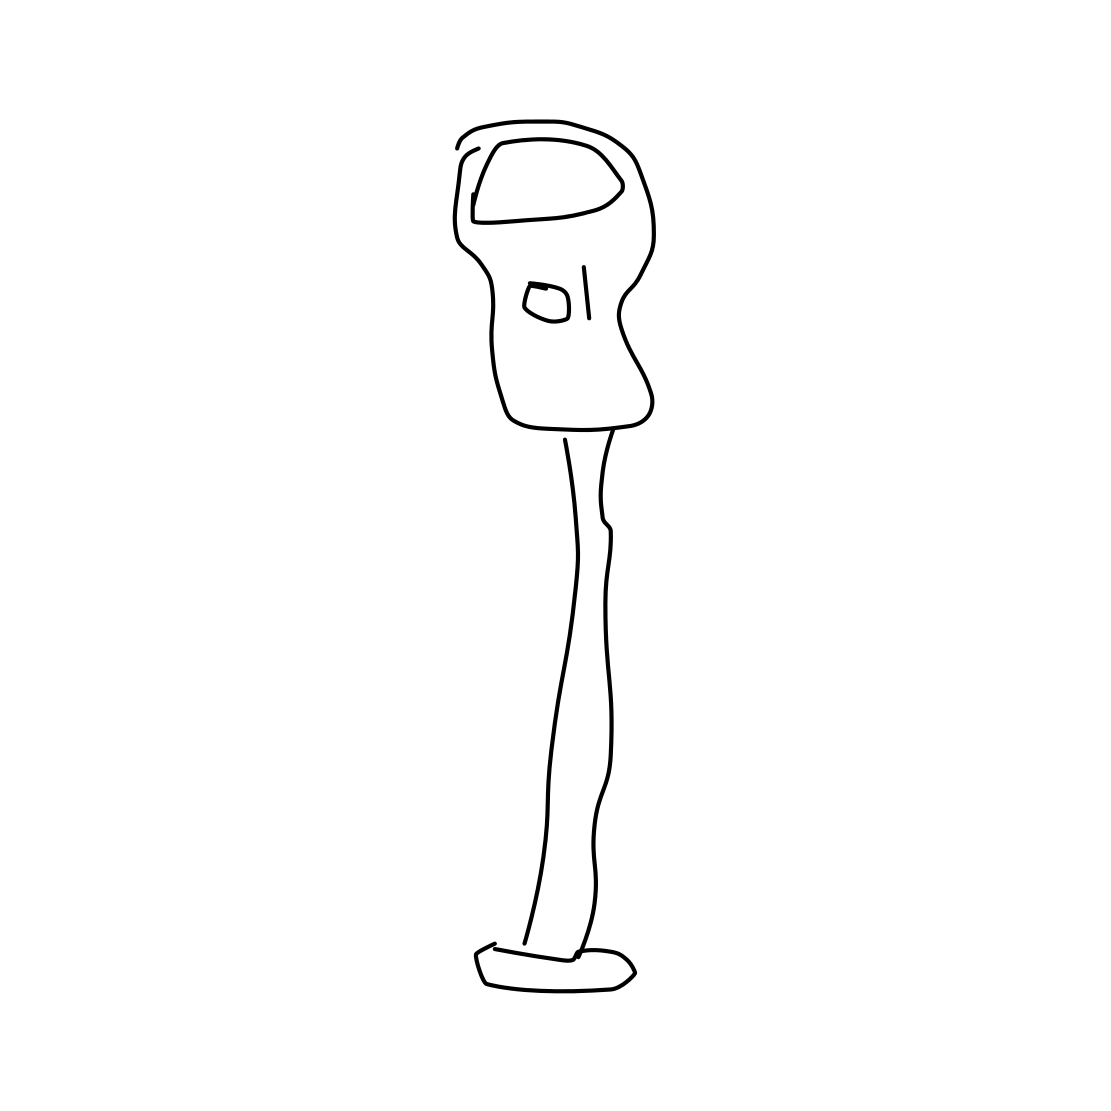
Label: parking meter